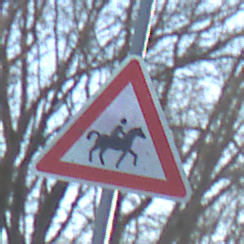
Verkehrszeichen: ReiterLinks
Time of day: MorningAfternoon
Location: Outdoor (Nature)
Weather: Clear
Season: Winter
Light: Natural